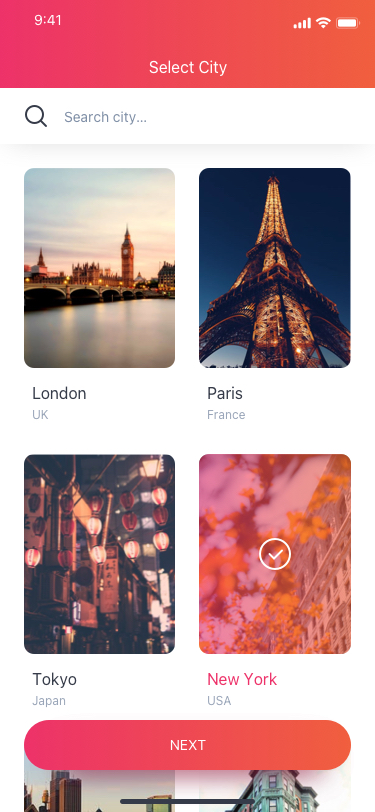
Text in this UI design:
London
UK
Tokyo
Japan
Paris
France
New York
USA
Search city…